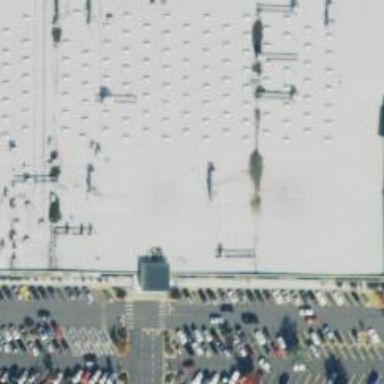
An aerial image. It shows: Supermarket.